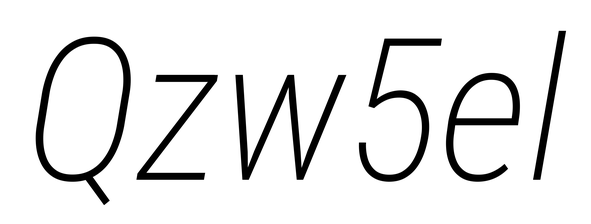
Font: Roboto-Italic_Condensed_ExtraLight_Italic